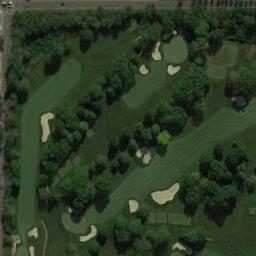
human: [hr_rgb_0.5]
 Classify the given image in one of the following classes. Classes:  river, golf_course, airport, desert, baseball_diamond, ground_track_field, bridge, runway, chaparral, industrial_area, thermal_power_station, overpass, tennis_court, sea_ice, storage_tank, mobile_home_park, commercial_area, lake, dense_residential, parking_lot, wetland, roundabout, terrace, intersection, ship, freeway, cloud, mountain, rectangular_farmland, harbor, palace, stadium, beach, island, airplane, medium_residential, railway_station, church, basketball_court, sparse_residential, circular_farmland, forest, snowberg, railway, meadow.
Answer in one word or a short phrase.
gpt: golf_course